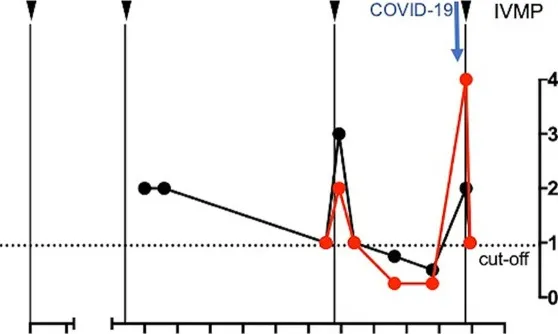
Clinical and serological time course. Arrow heads denote relapses. MMF, mycophenolate mofetil; PE, plasma exchange; IVMP, intravenous methylprednisolone; MOG-Ab, myelin oligodendrocyte glycoprotein antibodies.
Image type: pathology (immunostaining)